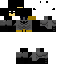
A male human skin with dark skin, wearing brown helmet dressed in a black suit and black pants, featuring a closed mouth.